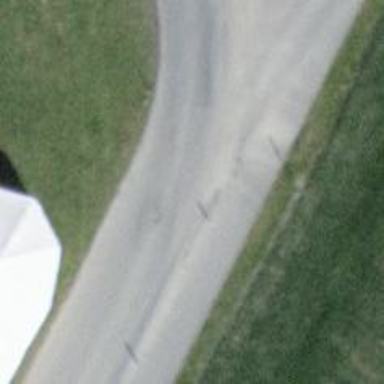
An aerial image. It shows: Unclassified paved road.